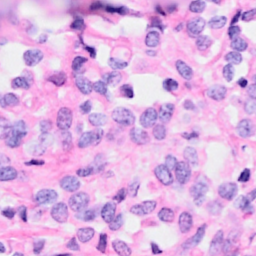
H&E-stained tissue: Breast